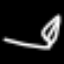
Label: leaf